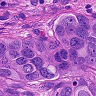
Metastatic tissue present: yes